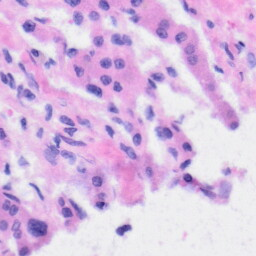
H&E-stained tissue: Liver